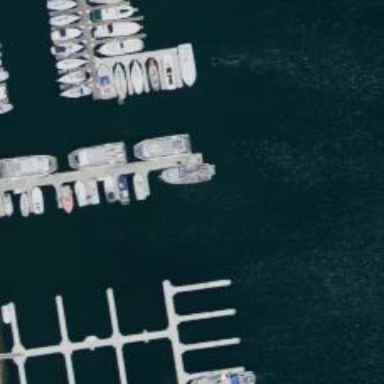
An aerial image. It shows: Man-made pier.